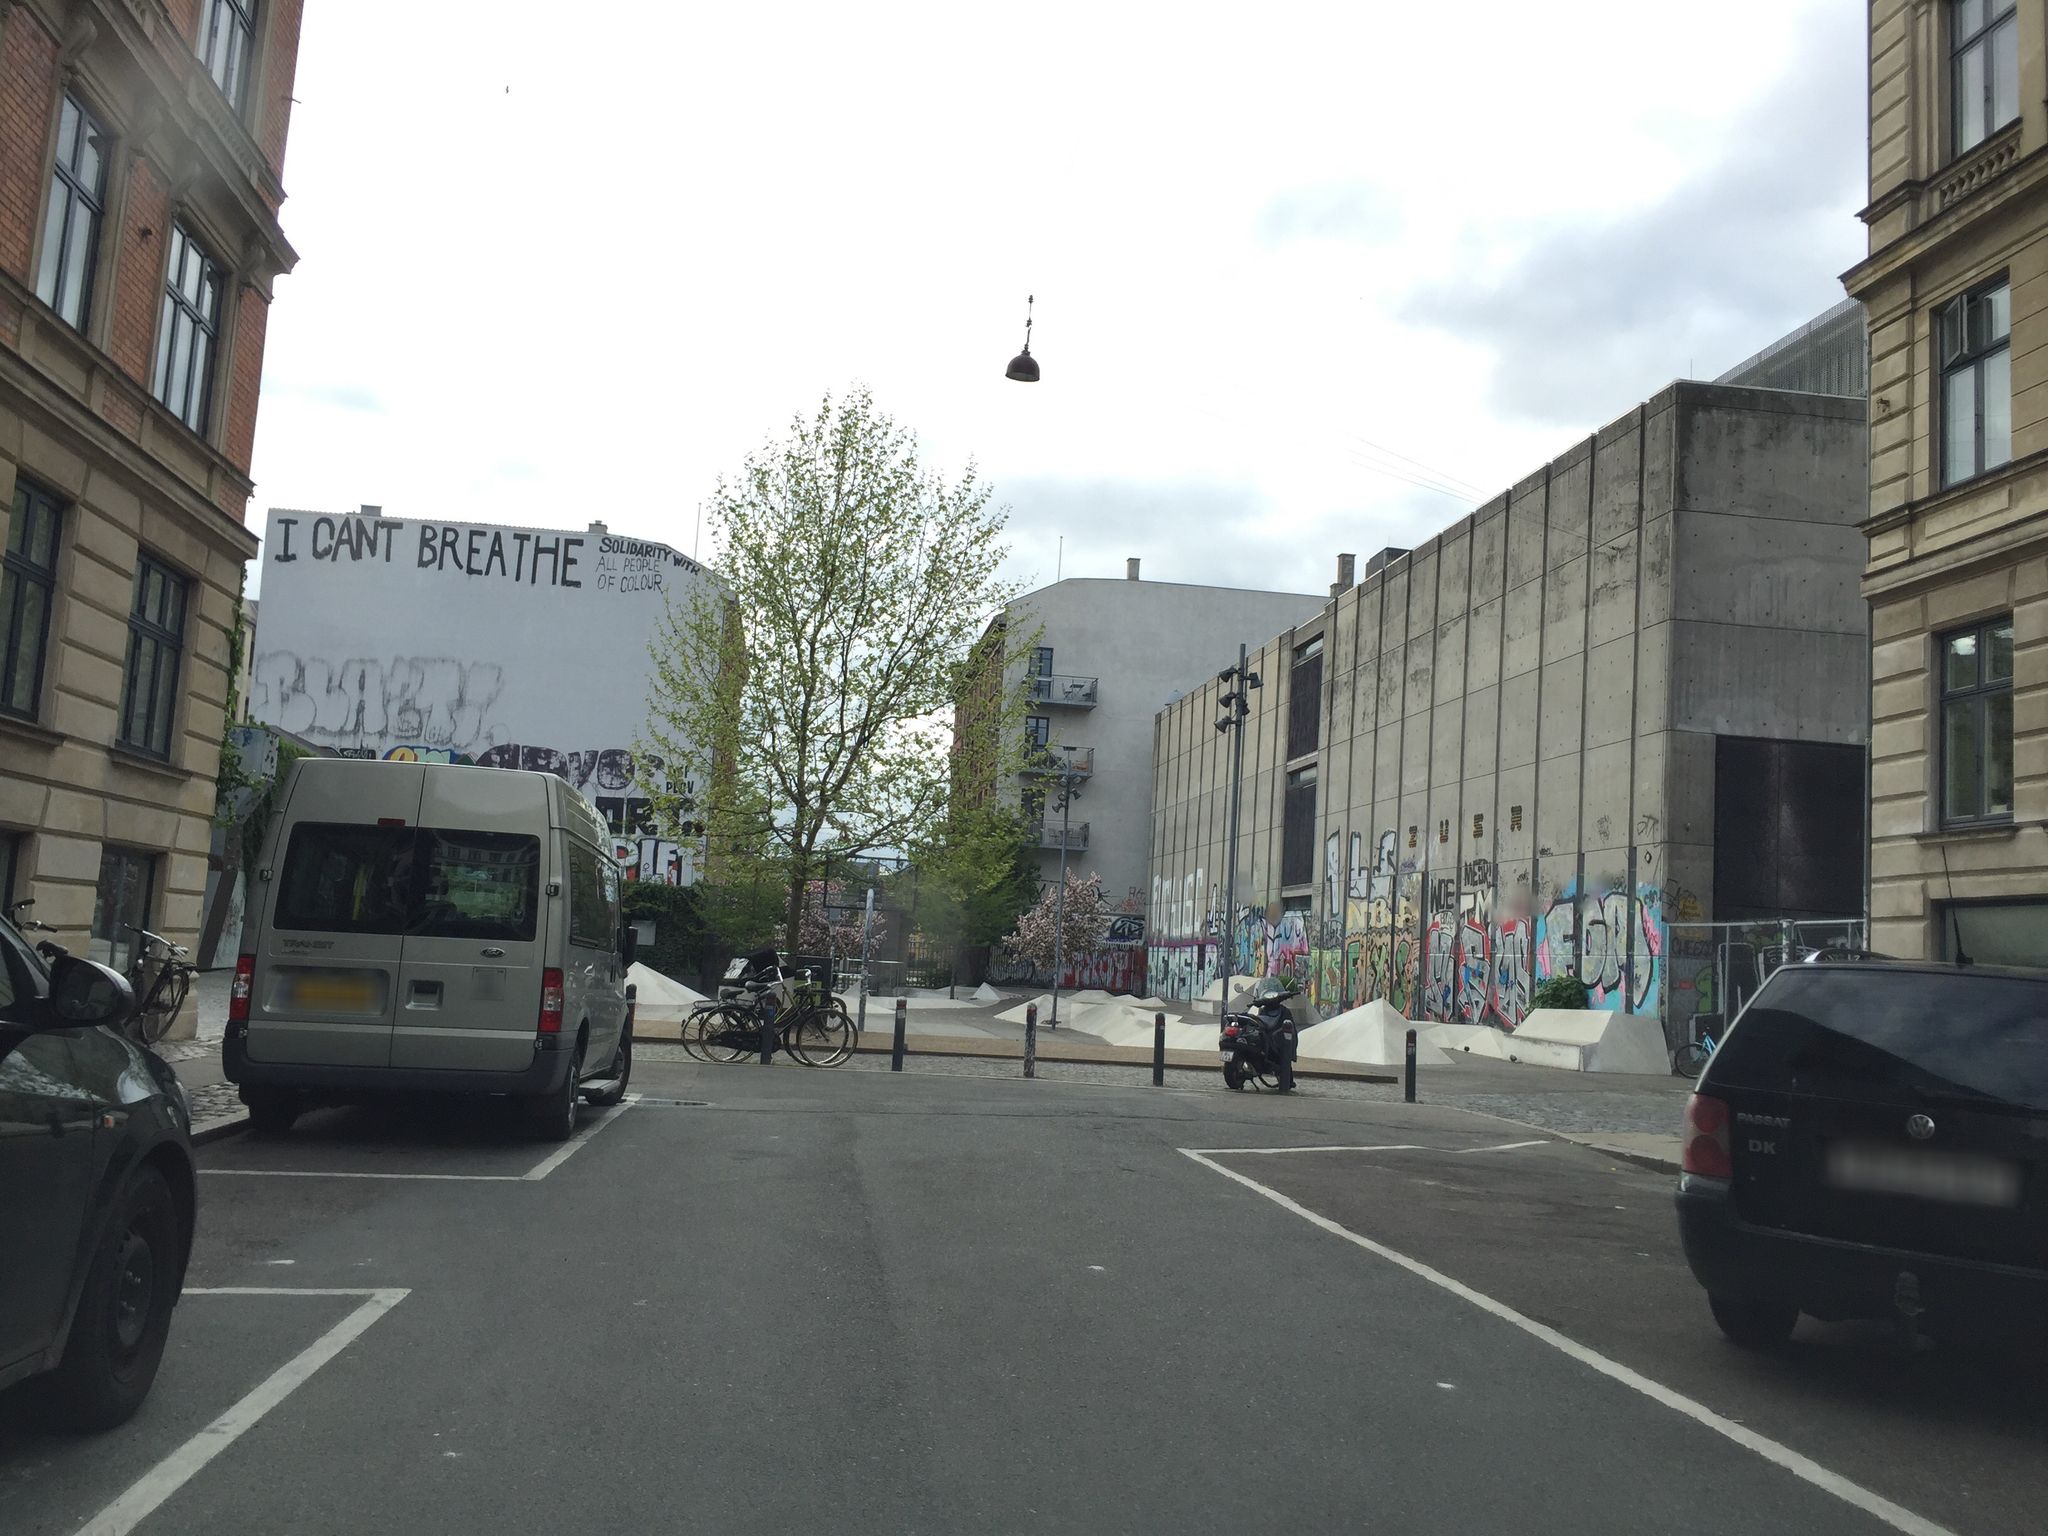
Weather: cloudy
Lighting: day
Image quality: good
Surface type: driving surface
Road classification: service, footway, residential
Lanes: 1
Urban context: urban centre
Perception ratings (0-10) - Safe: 3.31, Lively: 8.82, Beautiful: 8.94, Boring: 5.09, Depressing: 6.76, Wealthy: 9.41